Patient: sex F, age 65
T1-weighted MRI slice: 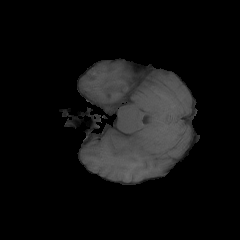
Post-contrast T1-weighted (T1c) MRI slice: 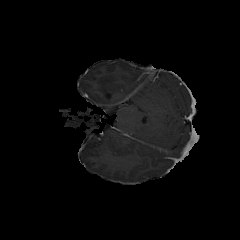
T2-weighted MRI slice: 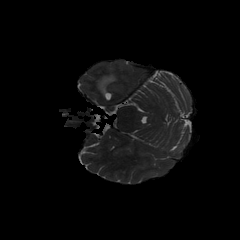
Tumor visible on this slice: yes
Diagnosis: Glioblastoma, IDH-wildtype
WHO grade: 4